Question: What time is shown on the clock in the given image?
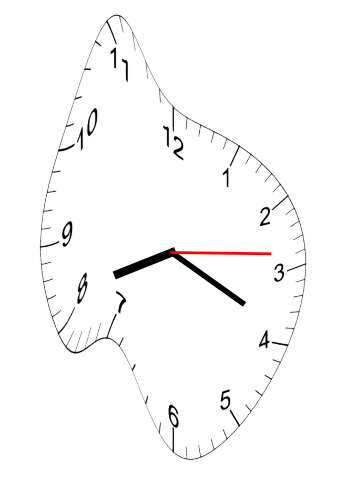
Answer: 08:19:14